Question: I am developing a crystal report and data is also coming fine but I am unable to format the fields in the same, just like a field must be but when I select the "can Grow" in Format object section, the display is vague.
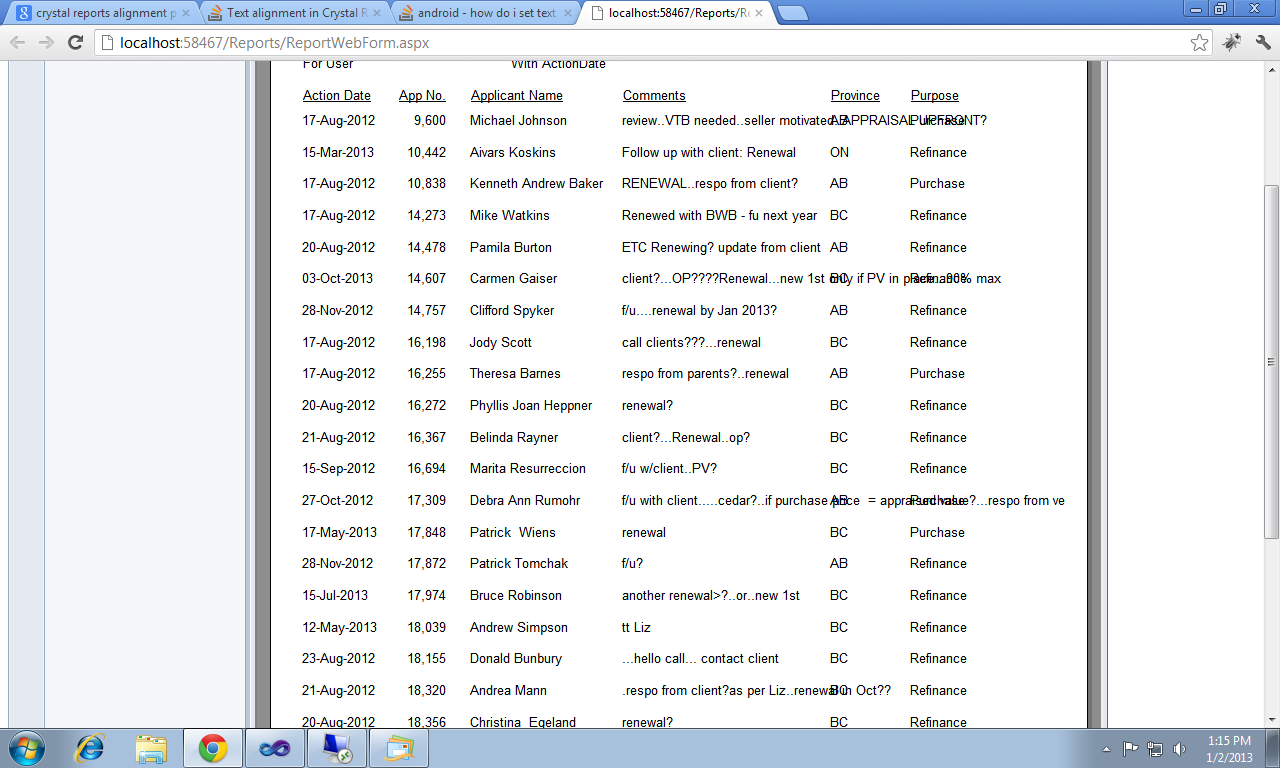
Answer: Can Grow with a value zero stands for the display will grow to multiple lines till it is displayed fully.
As the grow can happen multiple lines, you can adjust the width of the item so that it will not overlap with other item.
What should You do:
1. Set can grow property to zero
2. Resize the item (for which you set cangrow 0) so that it will not overlap the item of the next column.